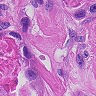
Metastatic tissue present: yes